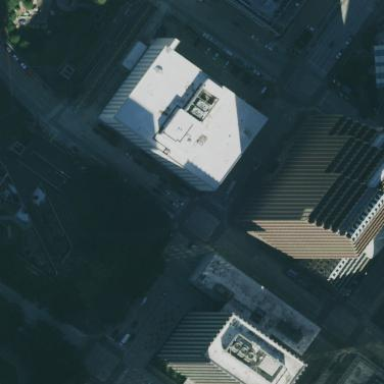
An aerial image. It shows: Courthouse building.